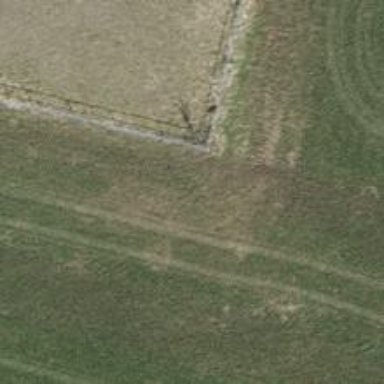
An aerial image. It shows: Fence.